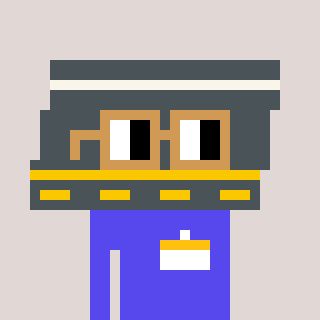
a pixel art character with square brown glasses, a road-shaped head and a computerblue-colored body on a warm background